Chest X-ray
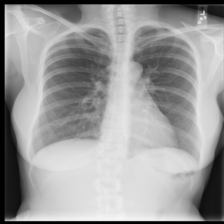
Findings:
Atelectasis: negative
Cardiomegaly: negative
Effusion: negative
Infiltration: negative
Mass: negative
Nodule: negative
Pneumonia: negative
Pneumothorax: negative
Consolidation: negative
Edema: negative
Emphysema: negative
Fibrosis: negative
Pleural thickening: negative
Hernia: negative